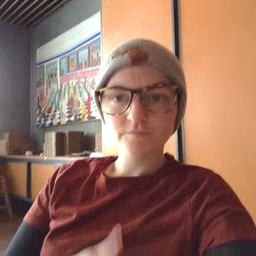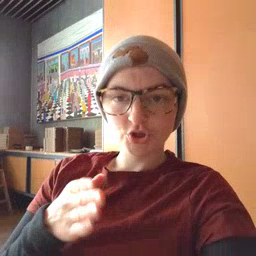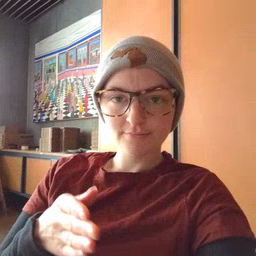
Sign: fish